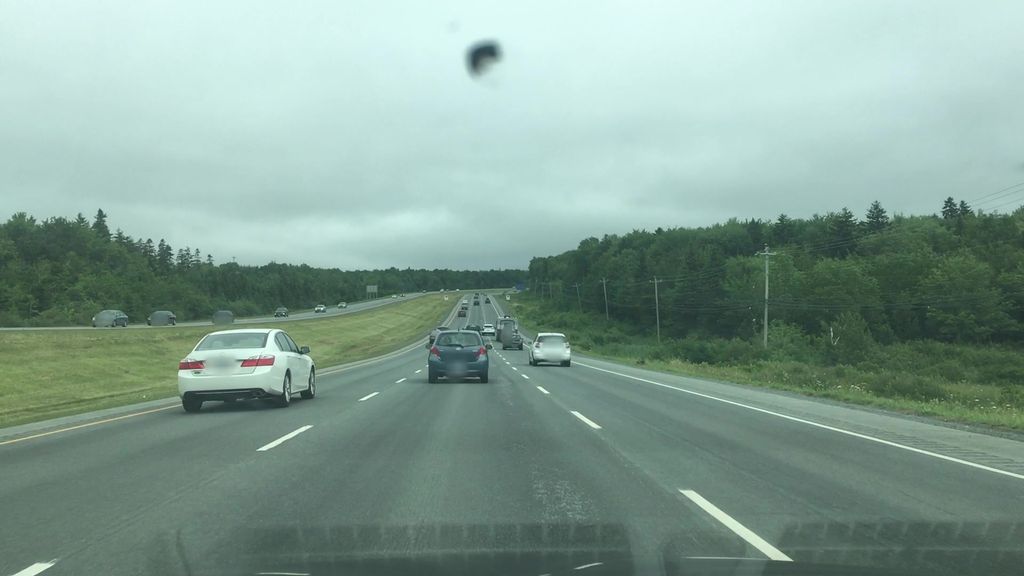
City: halifax